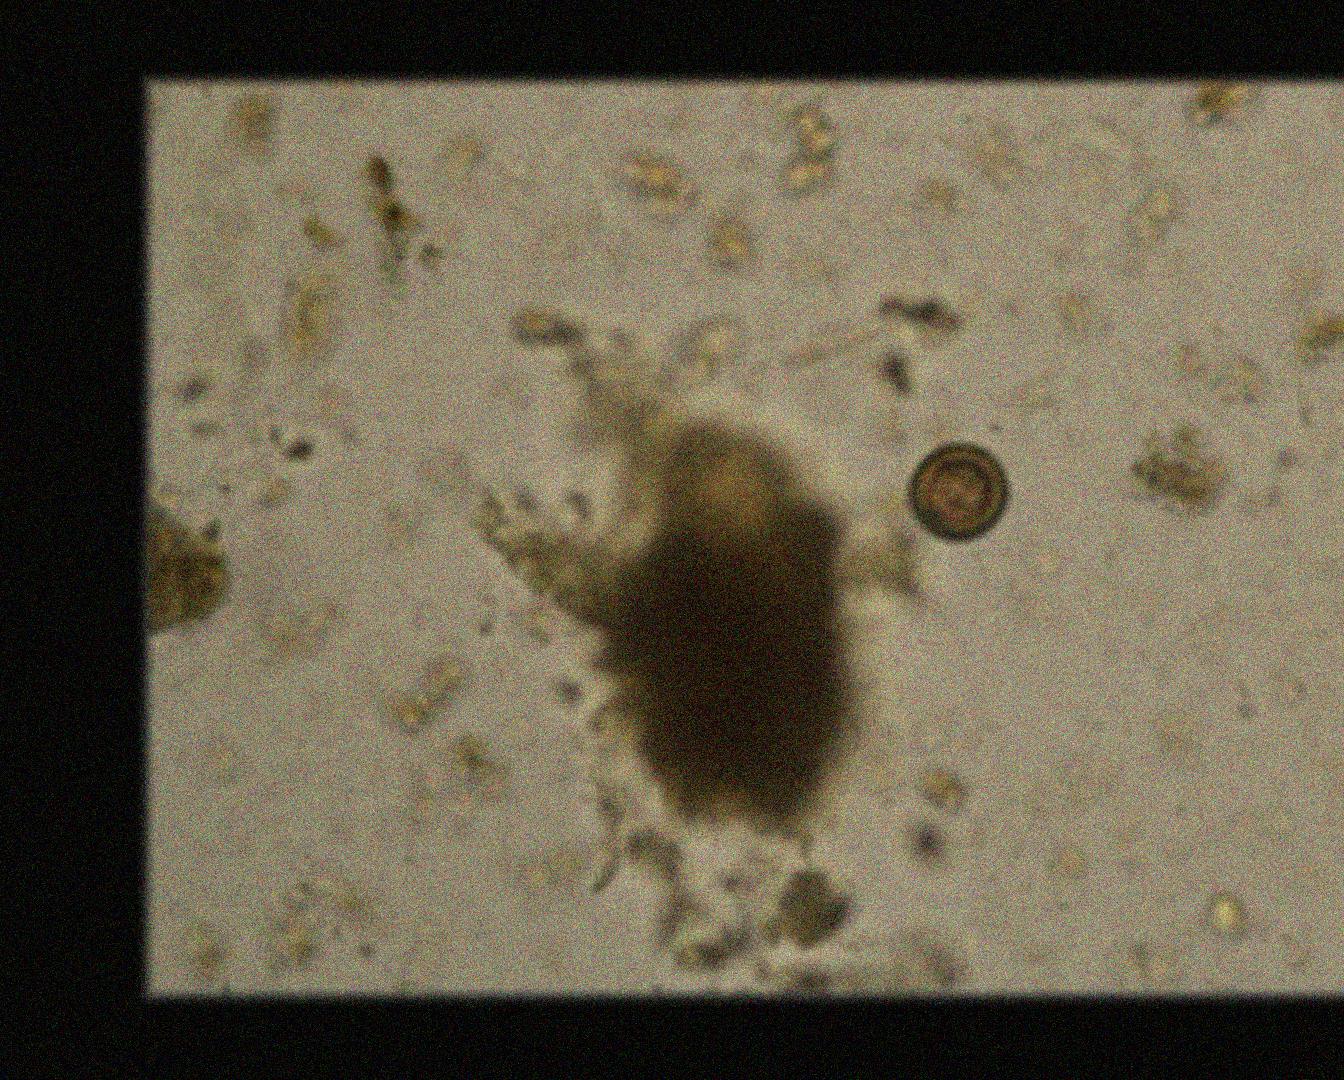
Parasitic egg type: Taenia spp. egg